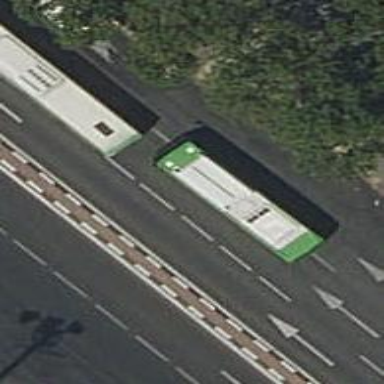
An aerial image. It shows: Public transport stop position.